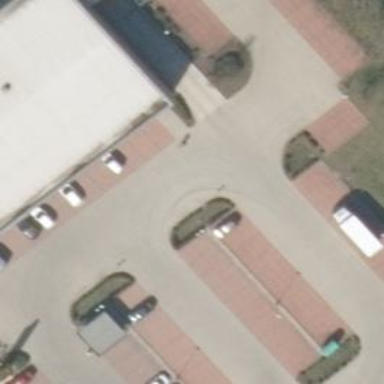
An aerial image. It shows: Parking area with surface.